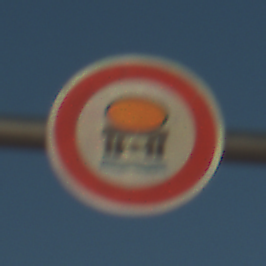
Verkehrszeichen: VerbotFahrzeugeWassergefaehrdenderLadung
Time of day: SunriseSunset
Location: Outdoor (Beach)
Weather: Clear
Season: NotSpecified
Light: Natural